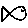
Label: fish